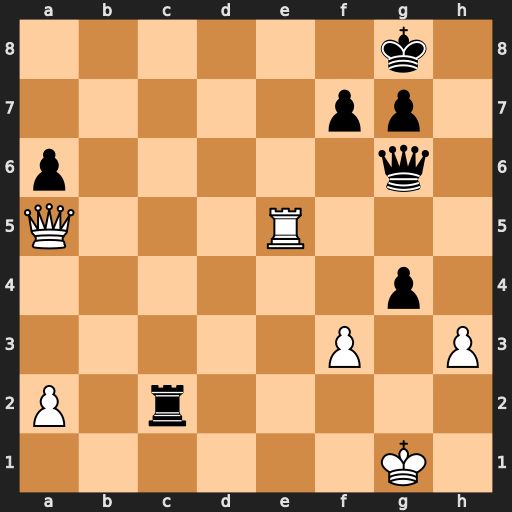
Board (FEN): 6k1/5pp1/p5q1/Q3R3/6p1/5P1P/P1r5/6K1
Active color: w
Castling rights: -
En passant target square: -
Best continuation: Qd8+ Kh7 Qh4+ Qh6 Rh5